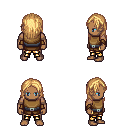
a pixel art fantasy rpg character, male body template, human, dark skin, leather chest armor, gold greaves, light blonde long hairstyle, leather bracers, four views (front, back, left, right), 2x2 character sprite sheet, small pixel art, hard edges, no anti-aliasing